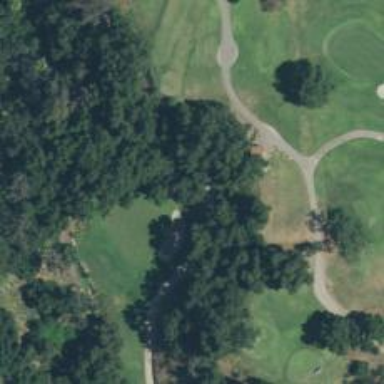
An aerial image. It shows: Service road designated as golf cart path.